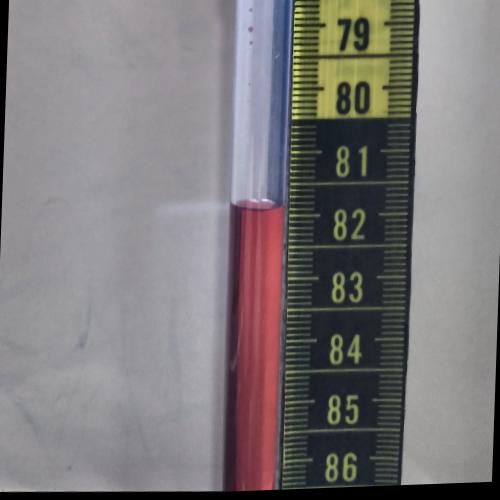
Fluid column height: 81.9 cm